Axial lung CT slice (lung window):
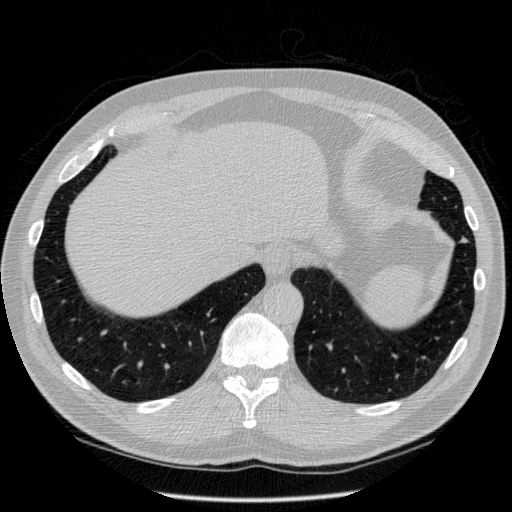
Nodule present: no